Field crop: maize
Growth stage: 1
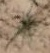
Species: salsola